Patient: sex M, age 60
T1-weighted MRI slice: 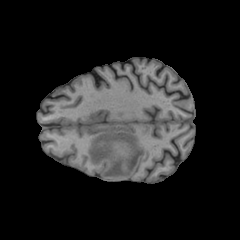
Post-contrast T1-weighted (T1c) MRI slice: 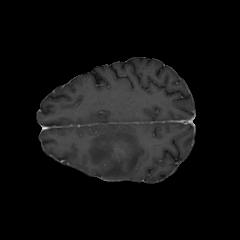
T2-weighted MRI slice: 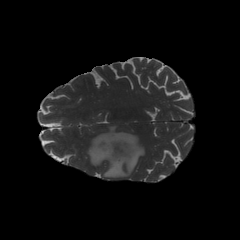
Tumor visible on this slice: yes
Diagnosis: Glioblastoma, IDH-wildtype
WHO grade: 4